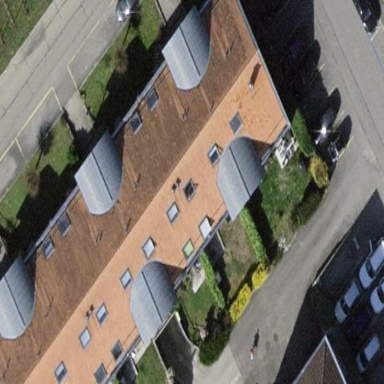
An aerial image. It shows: View of apartment building.